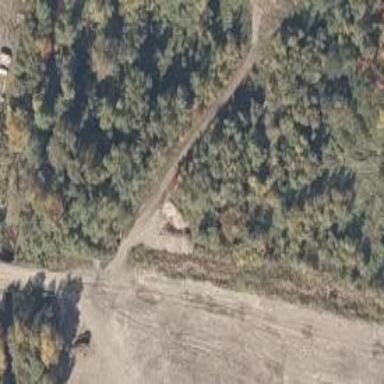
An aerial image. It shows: Quarry that is source of aggregate.